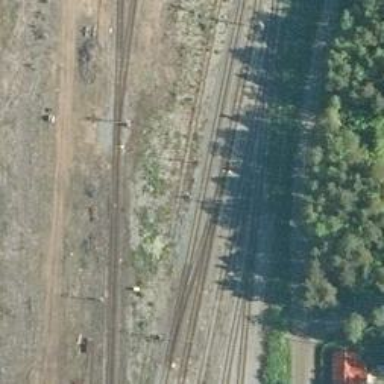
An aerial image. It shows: Railway track with continuous electrified contact line.